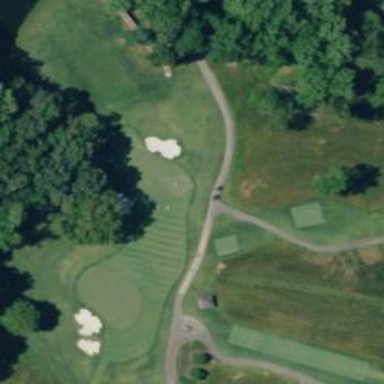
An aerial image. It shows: Golf hole.